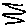
Label: zigzag